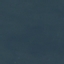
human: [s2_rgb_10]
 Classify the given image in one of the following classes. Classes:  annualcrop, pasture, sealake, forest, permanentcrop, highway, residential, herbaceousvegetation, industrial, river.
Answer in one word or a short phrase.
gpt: SeaLake